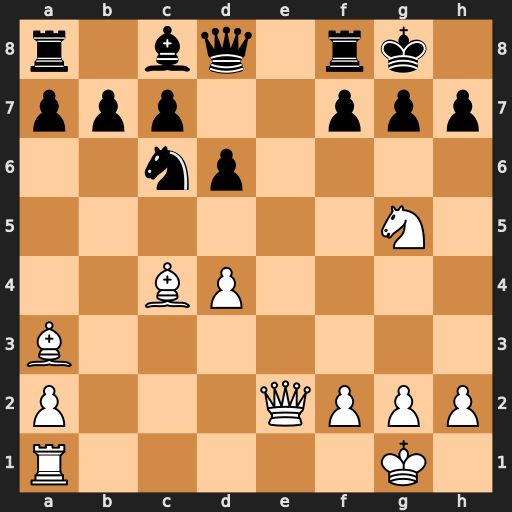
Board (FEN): r1bq1rk1/ppp2ppp/2np4/6N1/2BP4/B7/P3QPPP/R5K1
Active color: w
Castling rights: -
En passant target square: -
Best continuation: Qh5 Bf5 Bxf7+ Kh8 Nxh7 Bg4 Qxg4